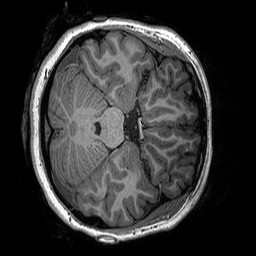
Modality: T1w
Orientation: axial
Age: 26
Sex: female
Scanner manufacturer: siemens
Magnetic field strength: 3 T
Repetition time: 2.3 s
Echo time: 0.00298 s